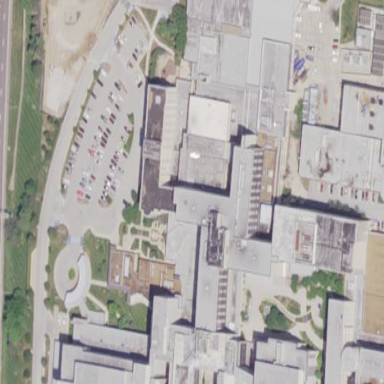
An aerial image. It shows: Hospital building.